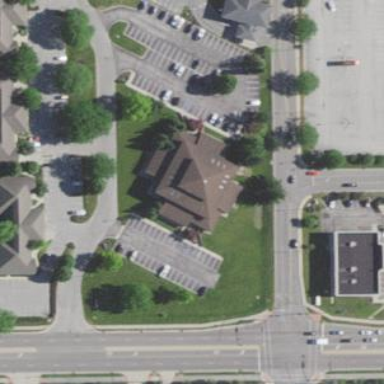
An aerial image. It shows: Office building.